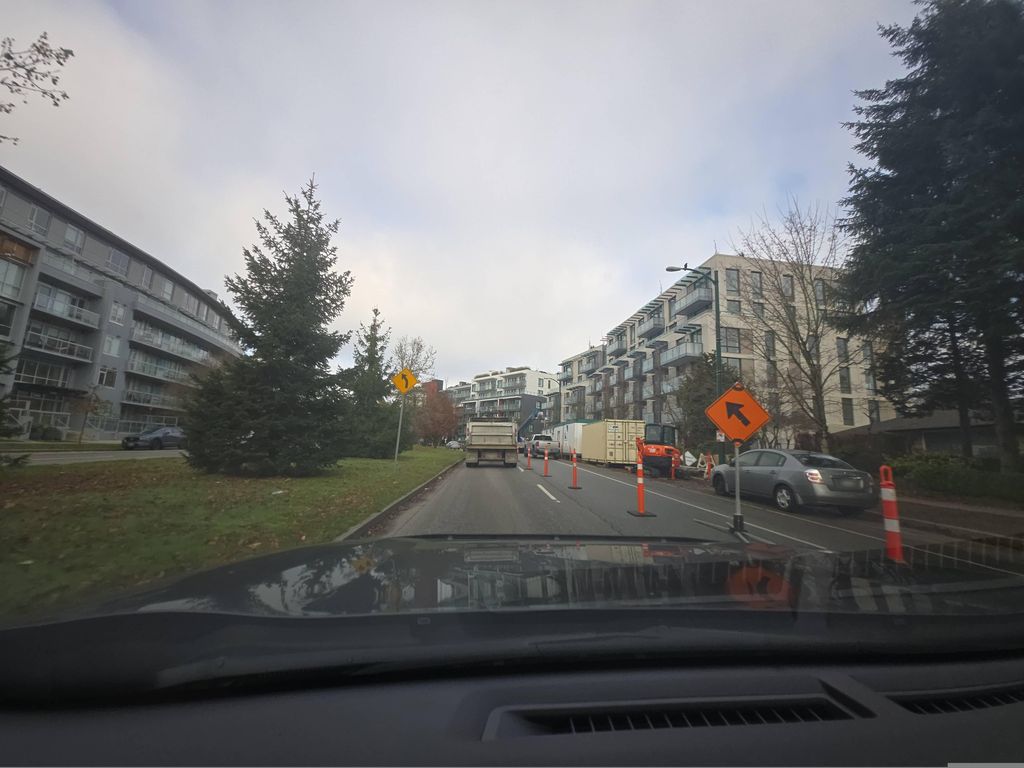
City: vancouver